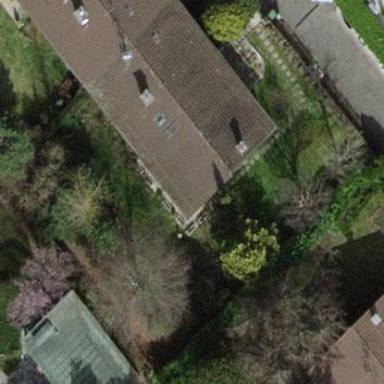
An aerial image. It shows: Garden surrounded by fence.